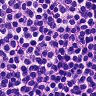
Metastatic tissue present: no